Aerial crown-view tile of a tropical tree (Barro Colorado Island, Panama), acquired 20240611:
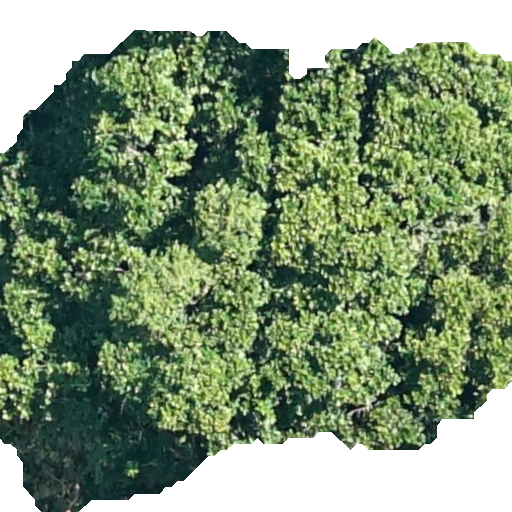
Species: Anacardium excelsum
GBIF accepted scientific name: Anacardium excelsum
Crown area: 368.461 m²